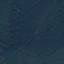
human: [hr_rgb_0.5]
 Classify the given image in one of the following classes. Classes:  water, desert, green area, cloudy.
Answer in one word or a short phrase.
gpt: green area